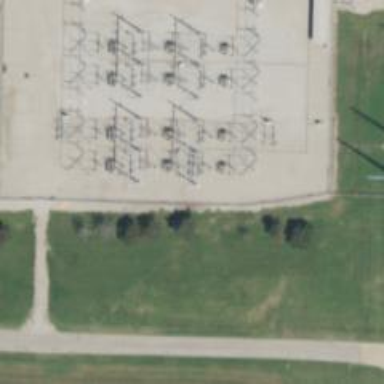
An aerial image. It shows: Switch for power supply.